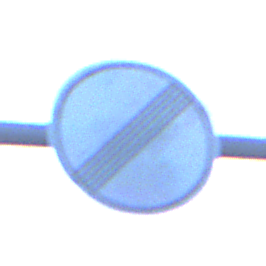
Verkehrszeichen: EndeSaemtlicherBegrenzungen
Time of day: Dawn
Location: Outdoor (Urban)
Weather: PartlyCloudy
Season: NotSpecified
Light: Natural